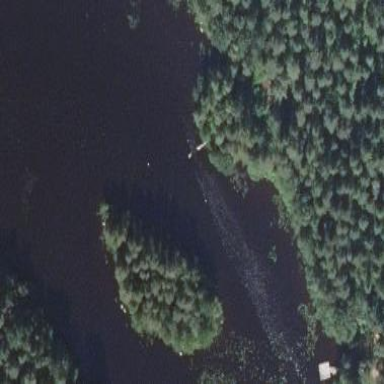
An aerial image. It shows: Islet covered with woodland.